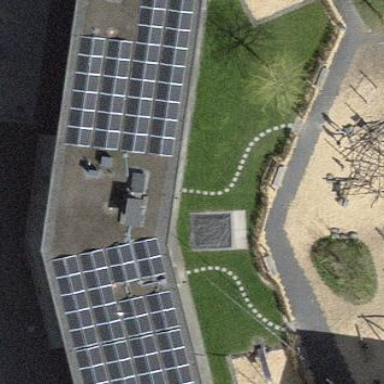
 consisting of solar photovoltaic panels."